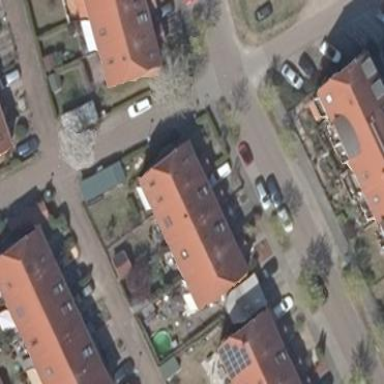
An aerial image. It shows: Building featuring apartments with half-hipped roof.